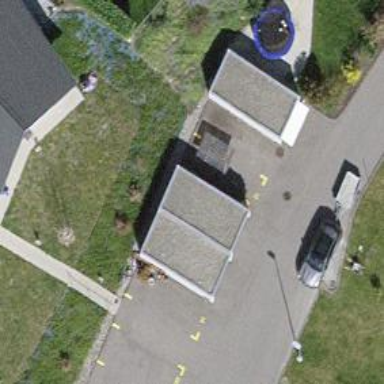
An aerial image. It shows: Garage building.